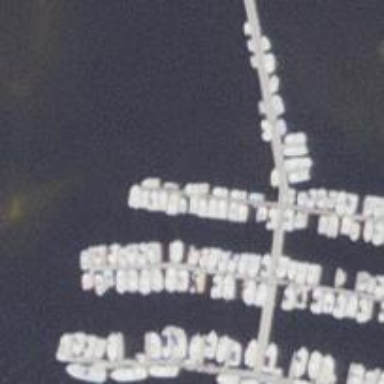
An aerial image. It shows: Man-made pier.